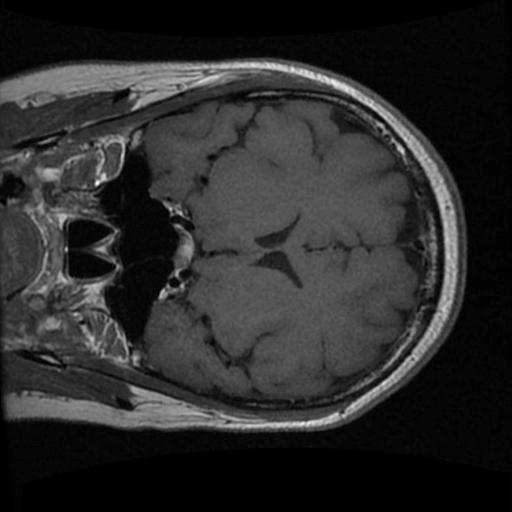
Label: brain_tumor